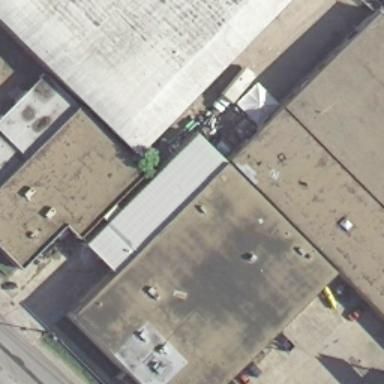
There are some roads between buildings .